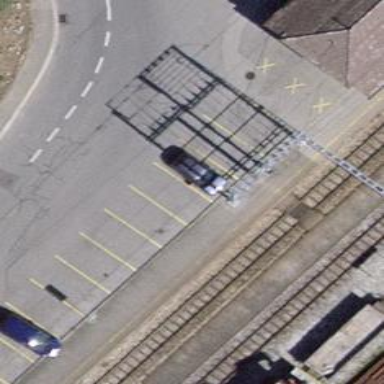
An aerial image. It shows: Parking area with surface dedicated for park and ride.